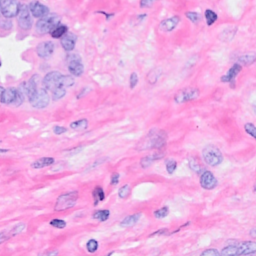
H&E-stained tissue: Breast